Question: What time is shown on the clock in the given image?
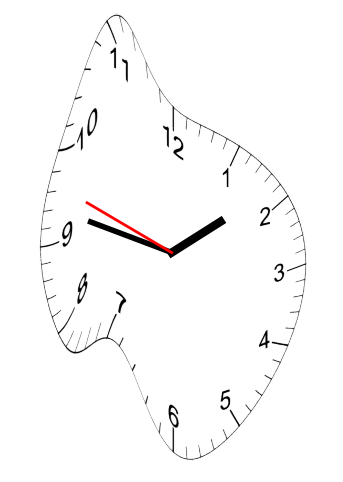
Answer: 01:46:48